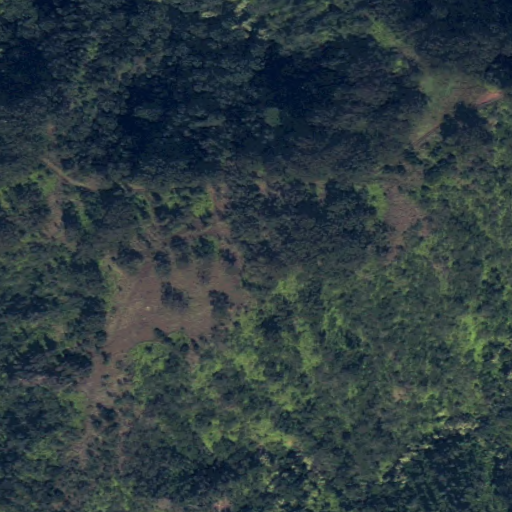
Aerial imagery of mountain in Hawaii named Pu‘upe‘ahināi‘a containing only unknown